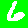
Digit: 6